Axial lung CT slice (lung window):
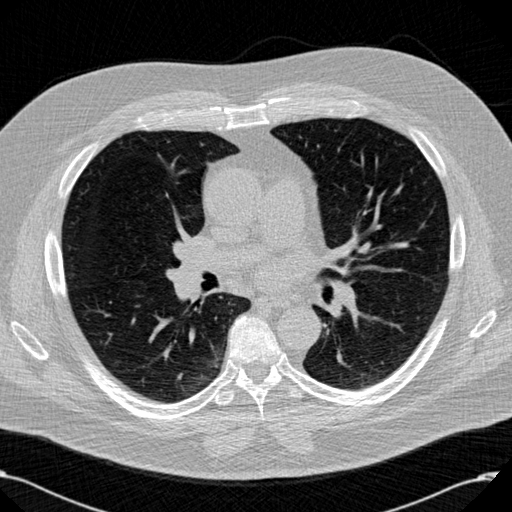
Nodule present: no